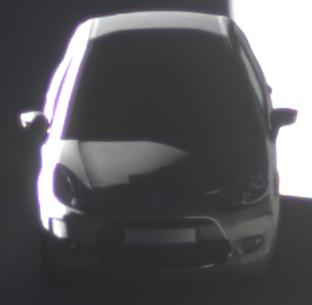
Make: Citroen
Model: C3 1.1
Detailed model: C3 (II)
Model produced from: 2010/01
Model produced until: 2012/03
Doors: 5
Color: gray
Road condition: dry road
Daytime: morning or afternoon
Contrast: high contrast